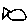
Label: fish